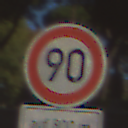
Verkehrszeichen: Geschwindigkeit90
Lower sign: LaengeEinerStrecke5
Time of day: MorningAfternoon
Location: Outdoor (Suburban)
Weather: Clear
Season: NotSpecified
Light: Natural